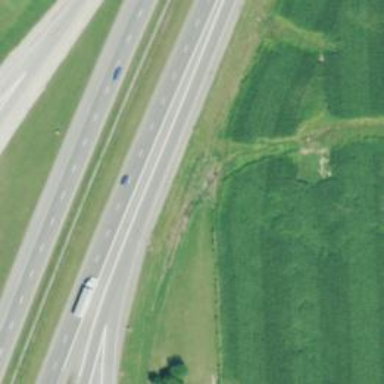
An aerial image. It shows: Motorway link.